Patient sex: M
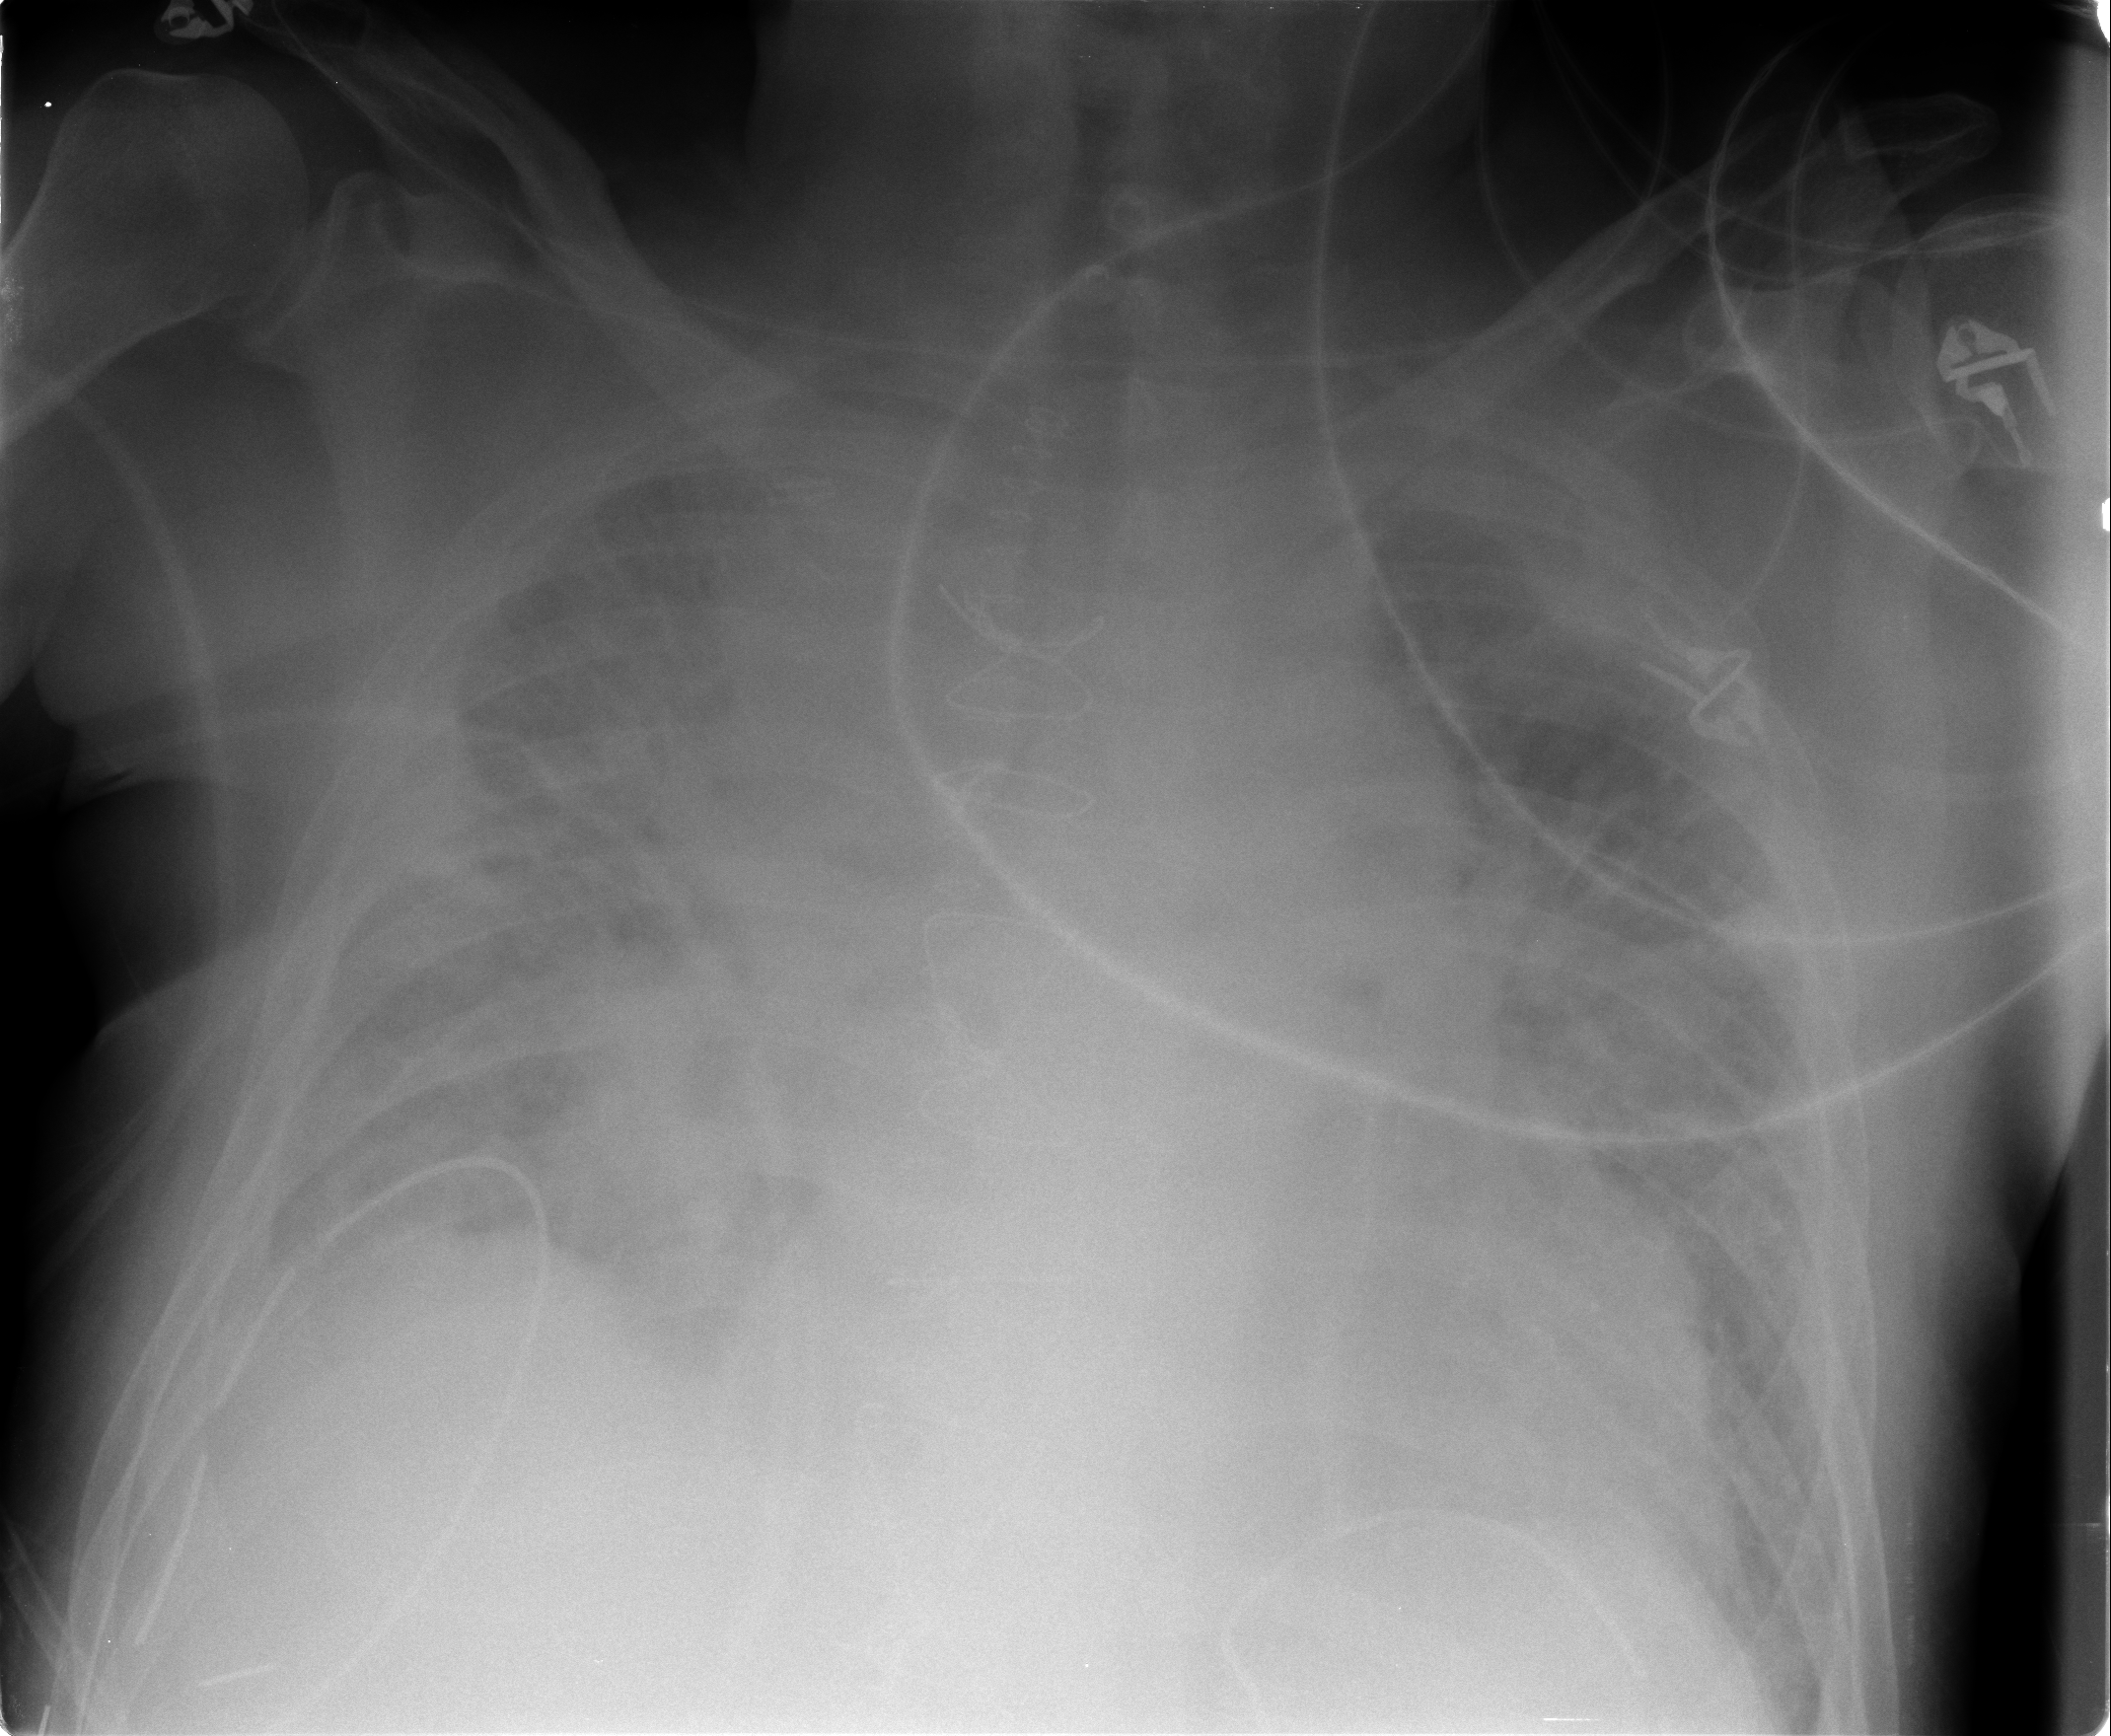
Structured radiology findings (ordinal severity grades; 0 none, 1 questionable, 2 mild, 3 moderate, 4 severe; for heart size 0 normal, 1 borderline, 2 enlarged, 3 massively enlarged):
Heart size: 2
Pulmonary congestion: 4
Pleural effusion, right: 2
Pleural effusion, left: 2
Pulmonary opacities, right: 3
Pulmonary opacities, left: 3
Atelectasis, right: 3
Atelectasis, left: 3